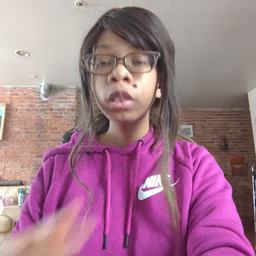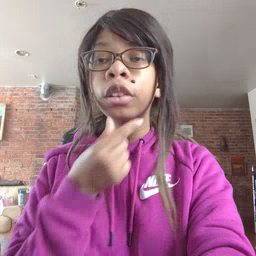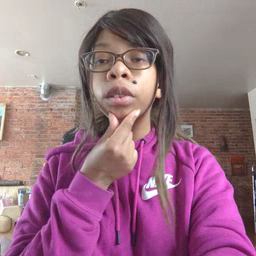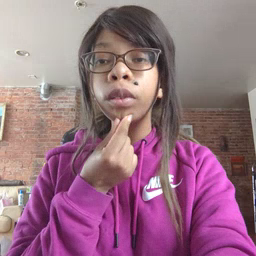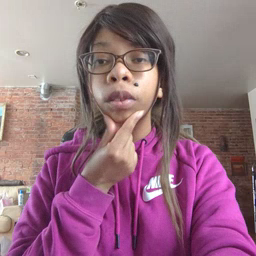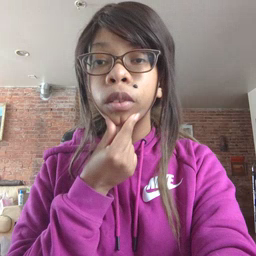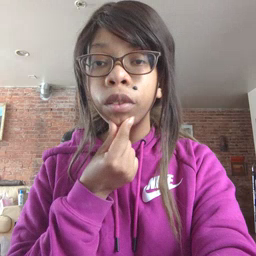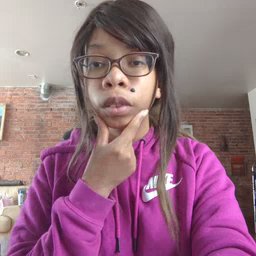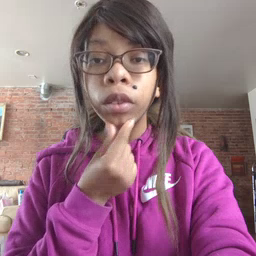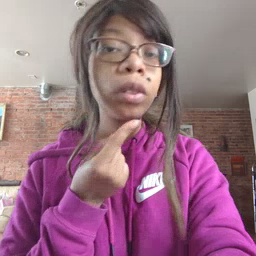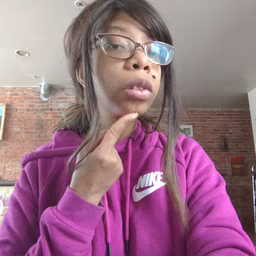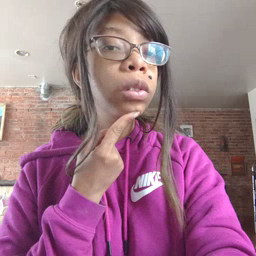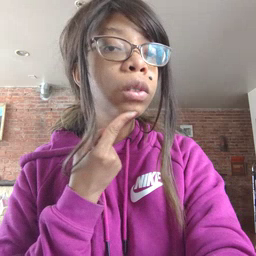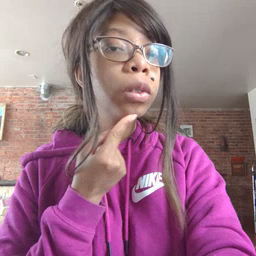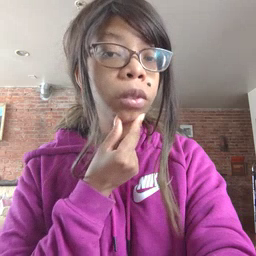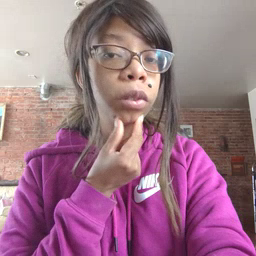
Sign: chin